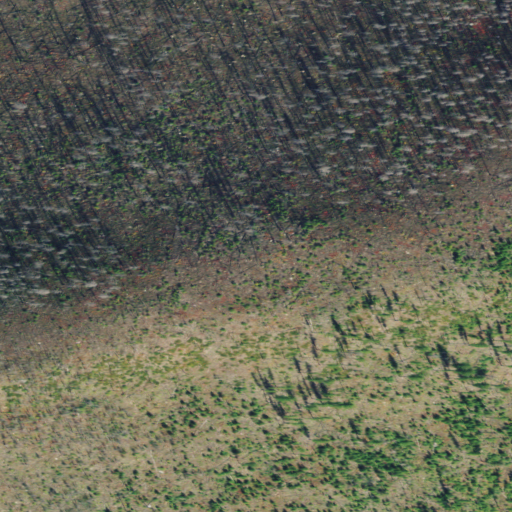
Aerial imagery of ridge(s) in Montana named Adair Ridge containing shrub and grassland